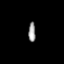
Tissue: prostate
Cell type: T cells
Senescence score: 0.2895
Nuclear area (px): 135
Mean DAPI intensity: 155.193